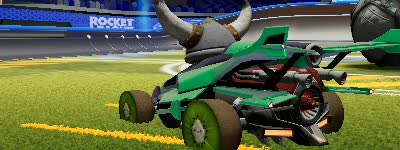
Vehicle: aftershock